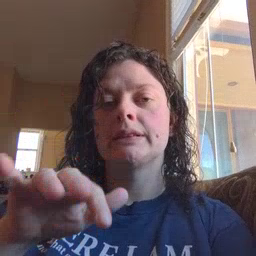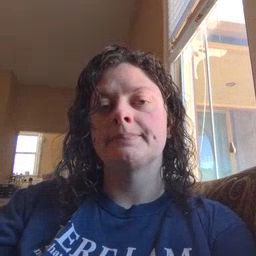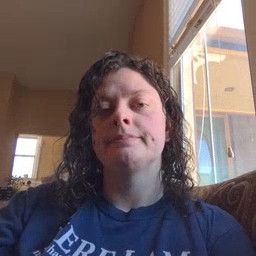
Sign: feet